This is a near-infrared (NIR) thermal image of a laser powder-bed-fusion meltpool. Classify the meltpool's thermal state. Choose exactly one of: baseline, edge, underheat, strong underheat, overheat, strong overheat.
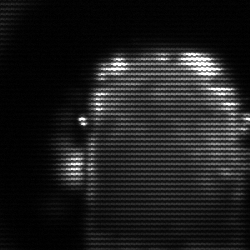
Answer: baseline